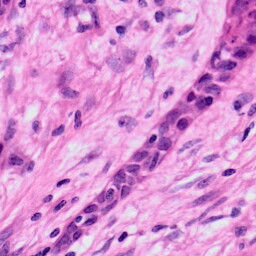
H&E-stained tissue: Skin